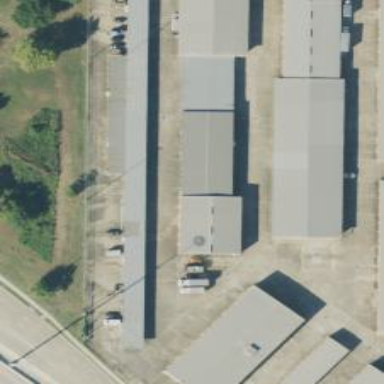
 associated with the brand Public Storage."